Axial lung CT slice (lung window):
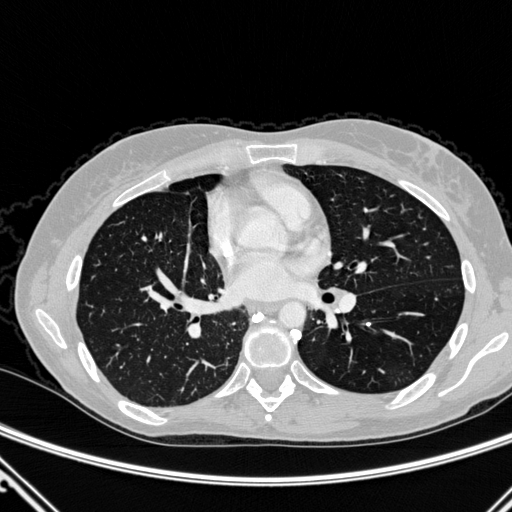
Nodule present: no